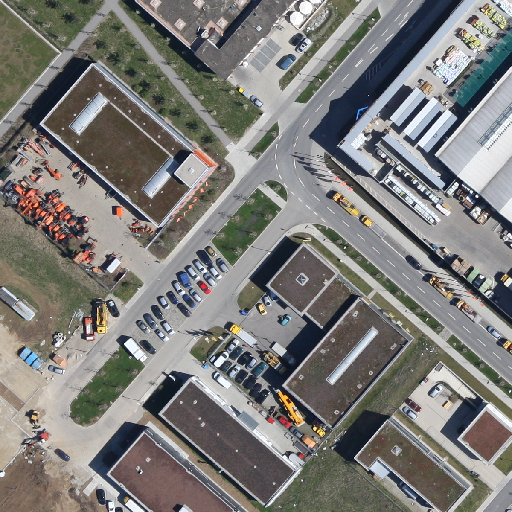
Referring expression: car